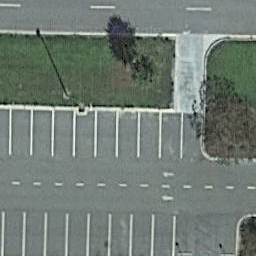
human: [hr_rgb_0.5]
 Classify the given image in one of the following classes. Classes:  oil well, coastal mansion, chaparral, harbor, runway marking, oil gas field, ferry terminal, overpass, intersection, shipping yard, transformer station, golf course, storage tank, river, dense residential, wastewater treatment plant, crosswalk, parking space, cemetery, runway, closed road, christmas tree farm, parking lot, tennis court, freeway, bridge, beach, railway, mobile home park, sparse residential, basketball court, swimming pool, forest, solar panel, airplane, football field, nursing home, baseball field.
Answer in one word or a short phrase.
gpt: parking space